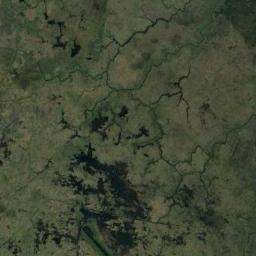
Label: wetland